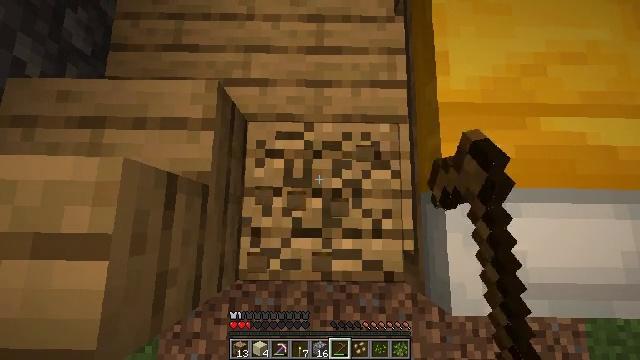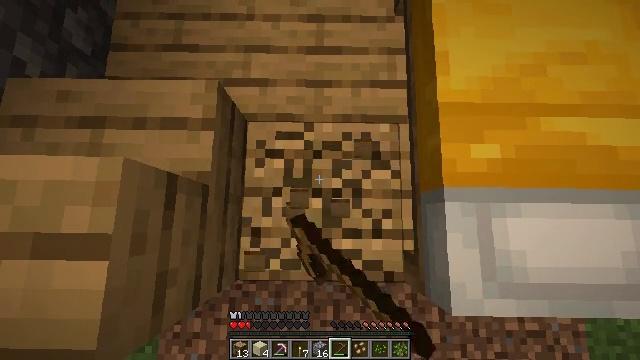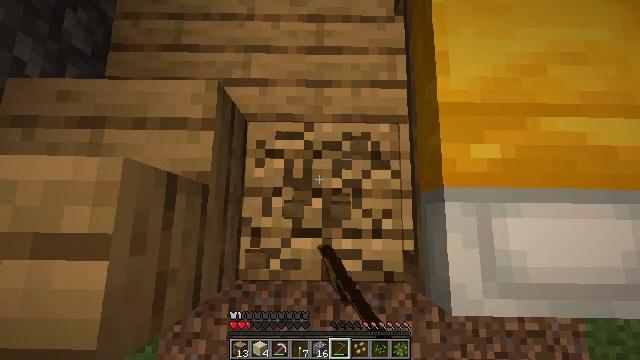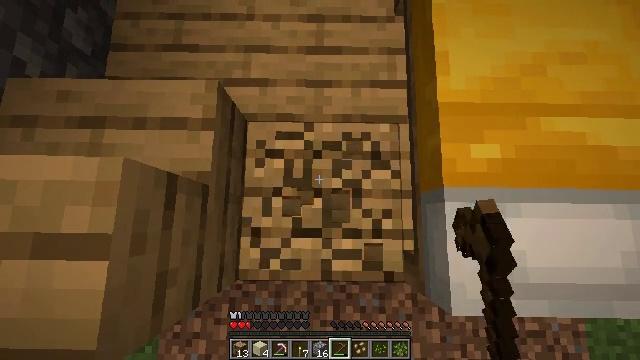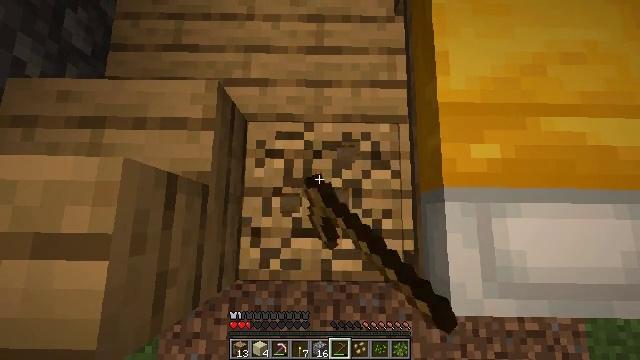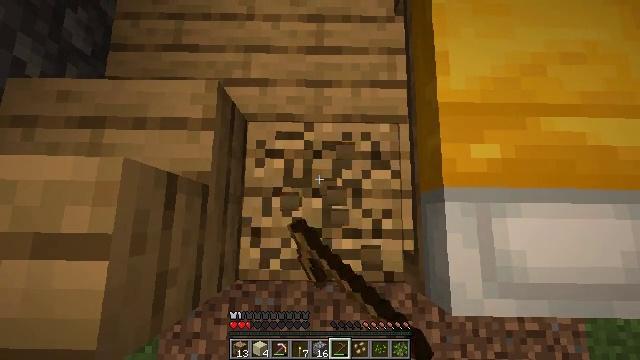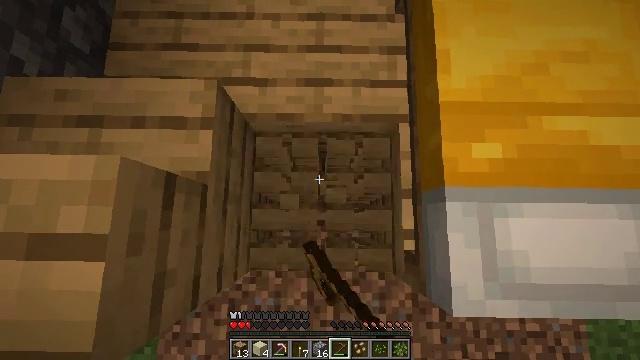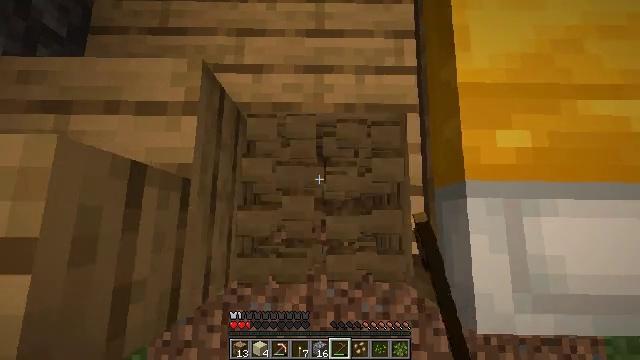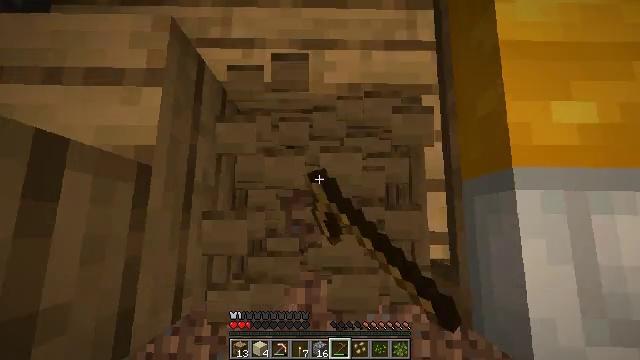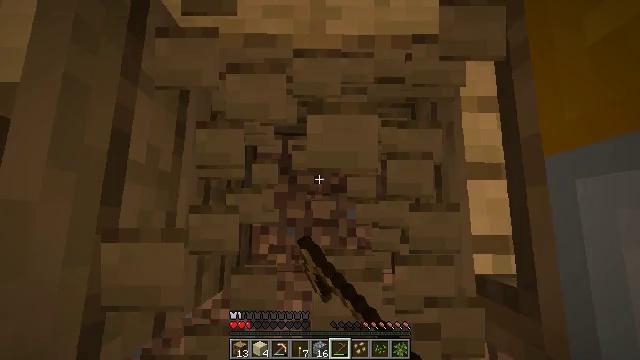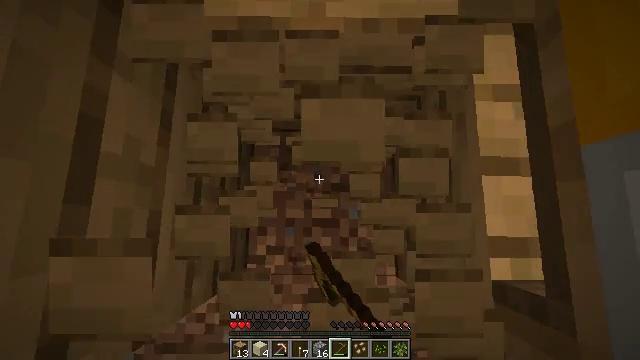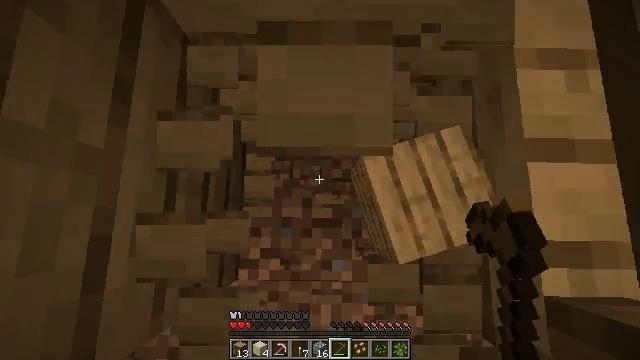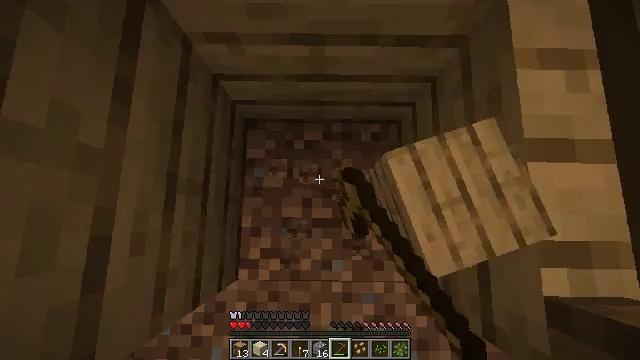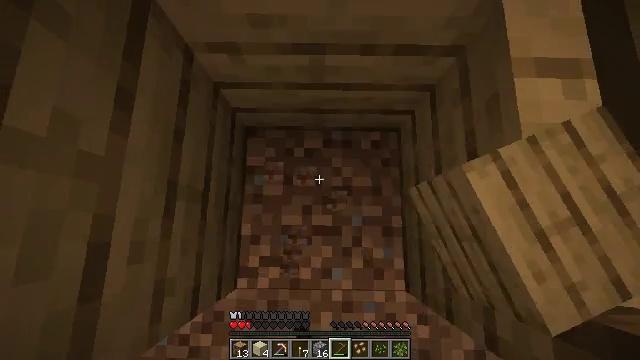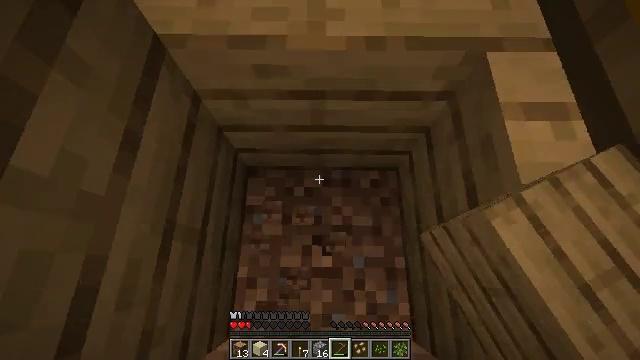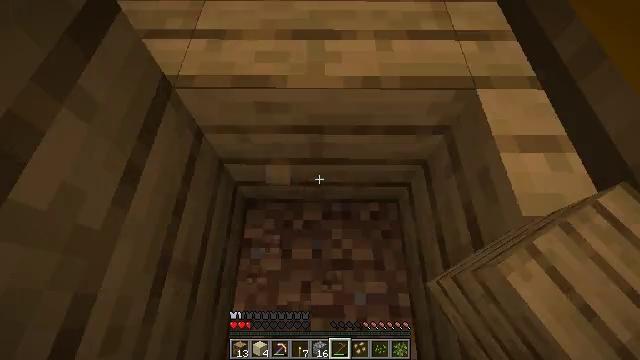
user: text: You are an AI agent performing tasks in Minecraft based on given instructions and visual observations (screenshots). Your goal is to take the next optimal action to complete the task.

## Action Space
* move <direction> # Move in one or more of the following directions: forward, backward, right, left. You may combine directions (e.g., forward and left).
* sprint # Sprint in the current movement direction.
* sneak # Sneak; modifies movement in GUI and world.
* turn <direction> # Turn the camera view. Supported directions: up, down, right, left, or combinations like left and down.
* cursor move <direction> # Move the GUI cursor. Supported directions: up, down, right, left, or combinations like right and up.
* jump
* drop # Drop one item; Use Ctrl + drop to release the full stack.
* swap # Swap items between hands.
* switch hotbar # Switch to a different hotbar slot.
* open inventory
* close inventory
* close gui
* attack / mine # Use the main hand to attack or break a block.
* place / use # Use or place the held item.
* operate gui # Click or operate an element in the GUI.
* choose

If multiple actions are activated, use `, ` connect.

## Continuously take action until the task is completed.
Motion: motion action
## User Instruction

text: Break the existing planks.
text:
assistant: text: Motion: attack / mine
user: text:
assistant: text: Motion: attack / mine
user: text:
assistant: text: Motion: attack / mine
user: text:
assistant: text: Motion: attack / mine
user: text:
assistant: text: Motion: attack / mine
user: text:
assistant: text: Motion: attack / mine
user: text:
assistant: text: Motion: attack / mine
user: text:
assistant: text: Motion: attack / mine
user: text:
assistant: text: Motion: attack / mine
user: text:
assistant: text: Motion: attack / mine
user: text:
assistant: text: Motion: attack / mine
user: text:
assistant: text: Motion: attack / mine
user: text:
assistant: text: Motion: turn up, attack / mine
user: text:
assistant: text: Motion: turn up, attack / mine
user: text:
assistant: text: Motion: turn up, attack / mine
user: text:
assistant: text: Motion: turn up, attack / mine
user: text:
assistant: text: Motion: turn up, attack / mine
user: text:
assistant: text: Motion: turn up, attack / mine
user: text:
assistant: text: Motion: attack / mine
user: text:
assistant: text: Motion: attack / mine
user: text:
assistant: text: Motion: attack / mine
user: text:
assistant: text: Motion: attack / mine
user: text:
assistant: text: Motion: attack / mine
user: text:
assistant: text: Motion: attack / mine
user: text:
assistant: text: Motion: attack / mine
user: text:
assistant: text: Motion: attack / mine
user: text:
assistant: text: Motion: attack / mine
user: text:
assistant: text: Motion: attack / mine
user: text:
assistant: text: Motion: attack / mine
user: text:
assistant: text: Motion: attack / mine